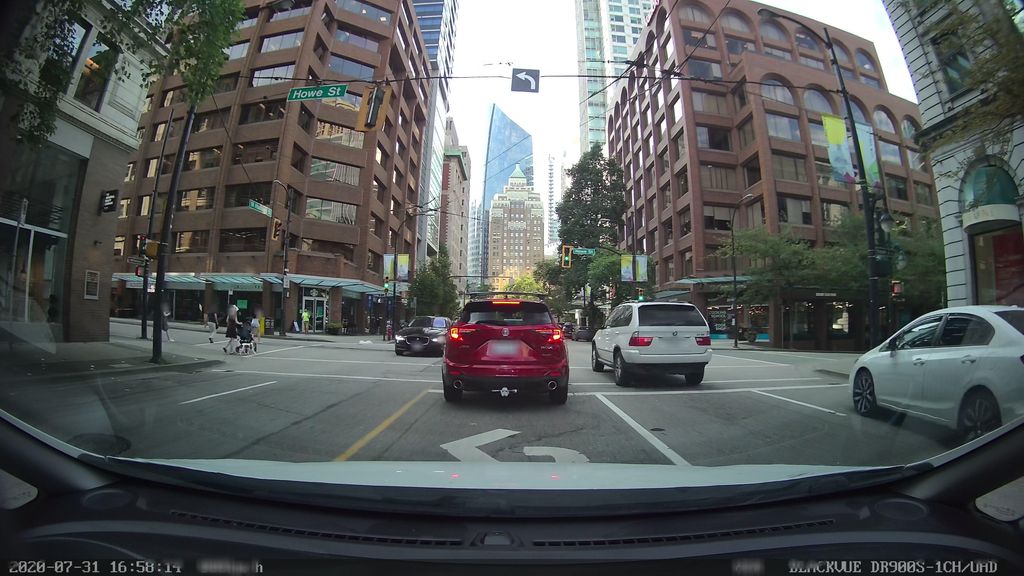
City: vancouver